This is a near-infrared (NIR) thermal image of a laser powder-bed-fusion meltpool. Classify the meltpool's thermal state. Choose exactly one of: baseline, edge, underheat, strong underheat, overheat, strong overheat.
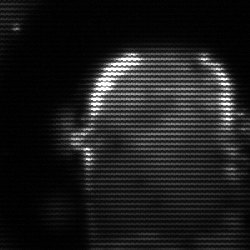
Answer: baseline